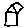
Label: house